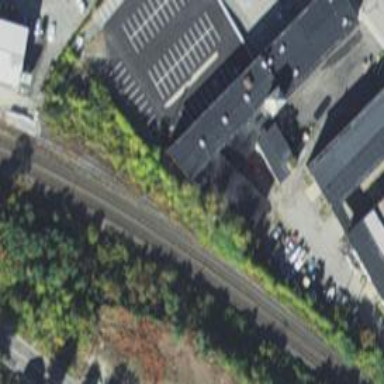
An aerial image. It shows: Abandoned railway spur.